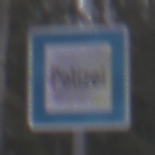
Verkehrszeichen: Polizei
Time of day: Midday
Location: Outdoor (Nature)
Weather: Overcast
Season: Autumn
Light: Natural